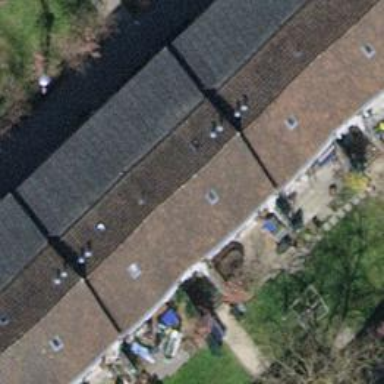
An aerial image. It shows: Building with tiled roof.